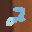
Label: 2